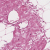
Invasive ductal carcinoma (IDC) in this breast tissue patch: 0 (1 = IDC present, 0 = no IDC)